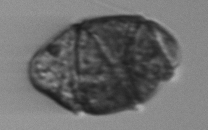
Label: Margalefidinium